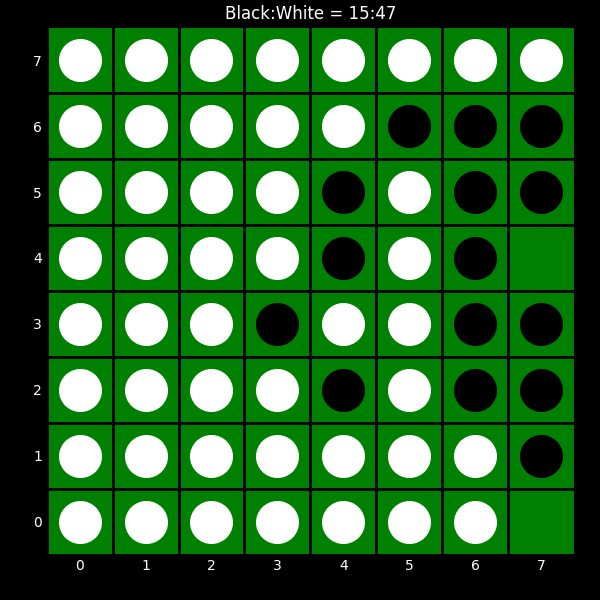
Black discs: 15
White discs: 47